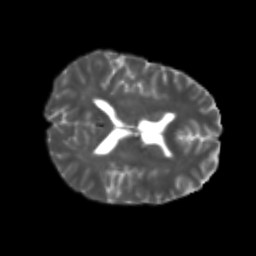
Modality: T2w
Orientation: axial
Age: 23
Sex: female
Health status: healthy
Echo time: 0.074 s